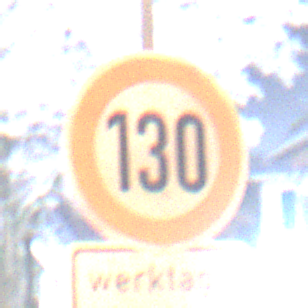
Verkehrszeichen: Geschwindigkeit130
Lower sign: ZeitangabenMitBeschraenkungAufWochentage7
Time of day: Night
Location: Outdoor (Urban)
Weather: Overcast
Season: Winter
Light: Artificial